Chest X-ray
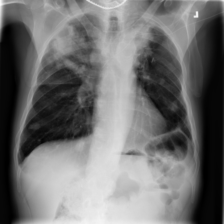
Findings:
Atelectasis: negative
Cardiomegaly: negative
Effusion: negative
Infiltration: negative
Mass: negative
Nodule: negative
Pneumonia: negative
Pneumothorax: negative
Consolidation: negative
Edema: negative
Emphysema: negative
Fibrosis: negative
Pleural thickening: negative
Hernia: negative